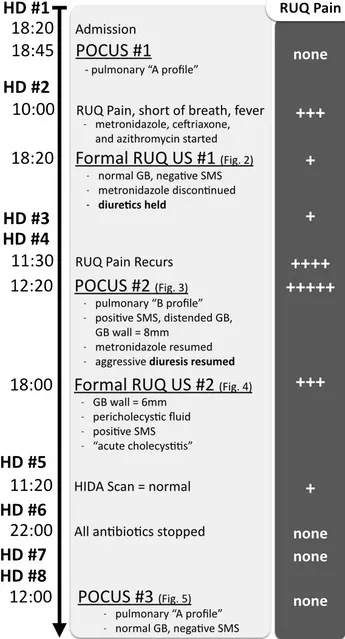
Timeline of hospital events and severity of right upper quadrant pain. HD, hospital day; POCUS, point-of-care ultrasound; RUQ, right upper quadrant; US, ultrasound; GB, gallbladder; SMS, sonographic Murphy sign. The cross symbol represents the patient's pain level.
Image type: chart (chart)